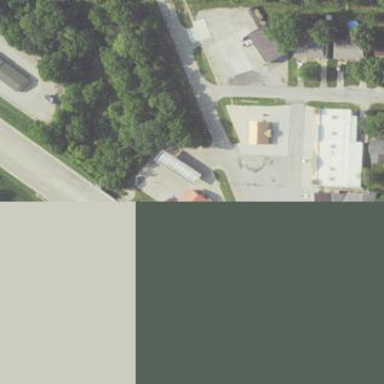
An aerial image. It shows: Fuel station.